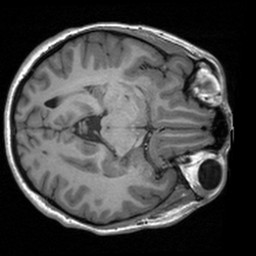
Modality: T1w
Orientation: axial
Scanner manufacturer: siemens
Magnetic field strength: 3 T
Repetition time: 1.9 s
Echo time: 0.00226 s